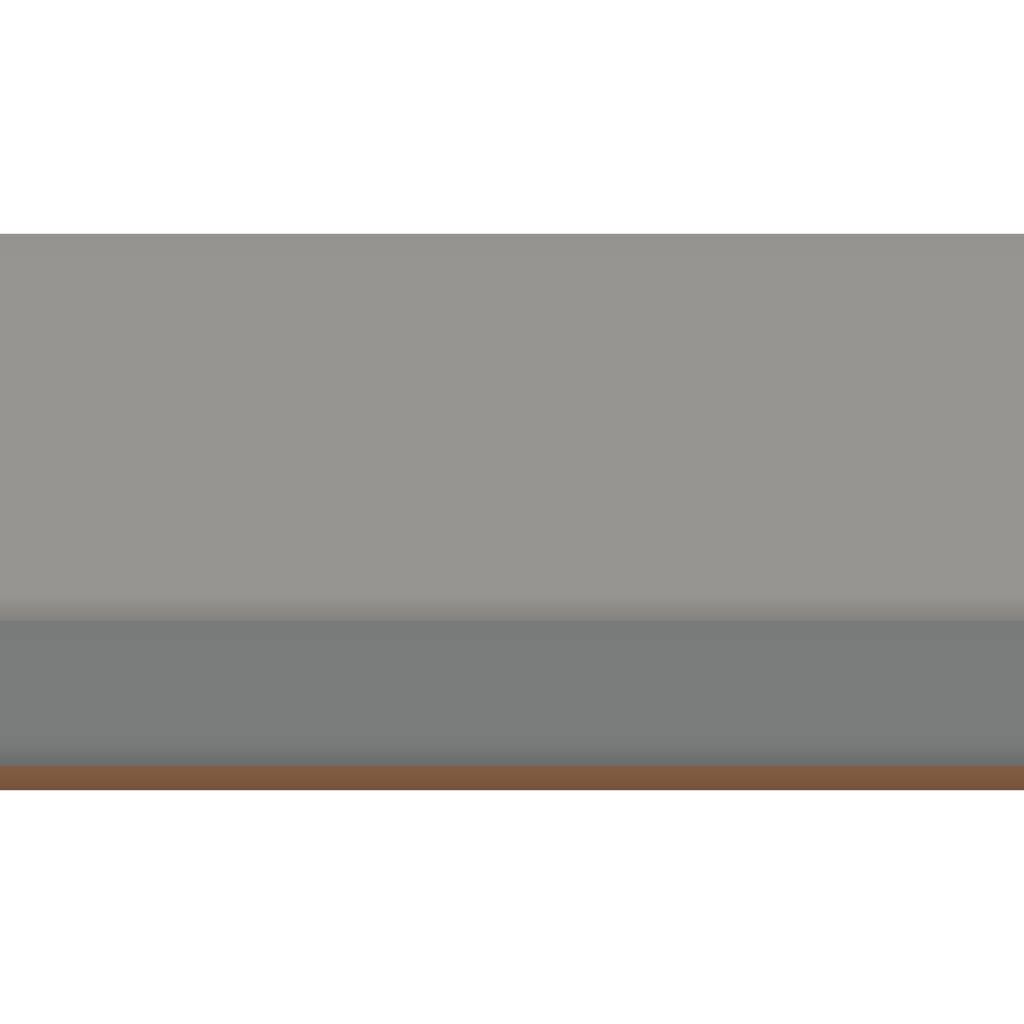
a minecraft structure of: City arena